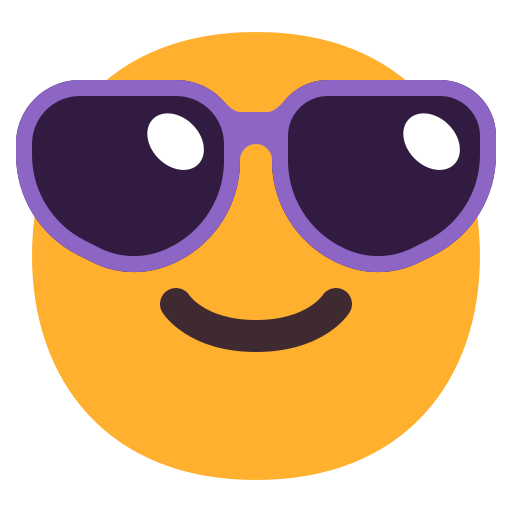
smiling face with sunglasses flat